Interaction volume radius: 5 \u00c5
Interaction volume height: 45 \u00c5
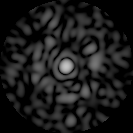
Disorder parameter: 0.8577